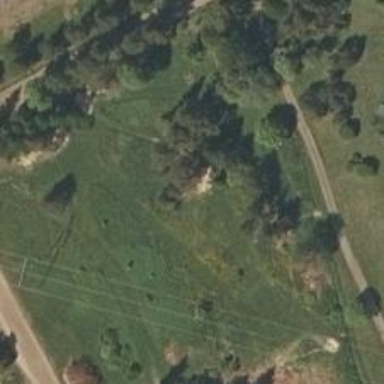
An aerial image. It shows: Disc golf hole.